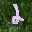
Label: 2